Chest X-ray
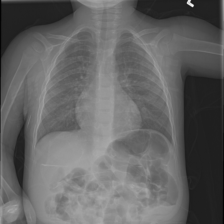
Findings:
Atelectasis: negative
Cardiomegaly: negative
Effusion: negative
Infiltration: negative
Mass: negative
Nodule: negative
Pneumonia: negative
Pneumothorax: negative
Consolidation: negative
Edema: negative
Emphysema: negative
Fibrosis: negative
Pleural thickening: negative
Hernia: negative